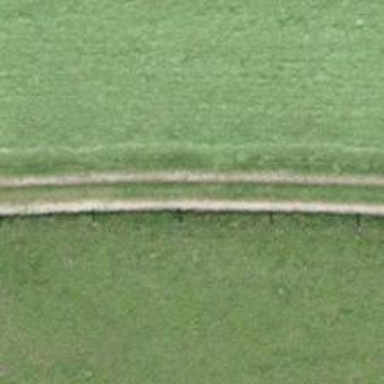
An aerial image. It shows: Track road with grade4 tracktype.